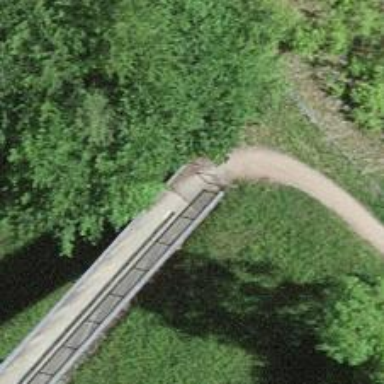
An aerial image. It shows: Track road going over bridge with grade1 tracktype.